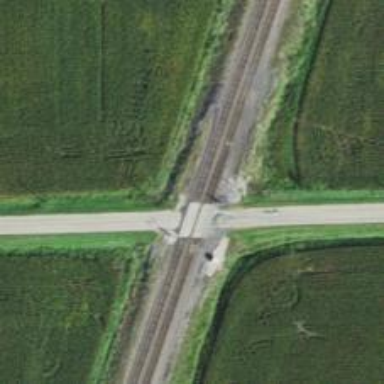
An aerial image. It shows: Level crossing along the railway.